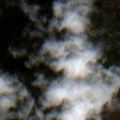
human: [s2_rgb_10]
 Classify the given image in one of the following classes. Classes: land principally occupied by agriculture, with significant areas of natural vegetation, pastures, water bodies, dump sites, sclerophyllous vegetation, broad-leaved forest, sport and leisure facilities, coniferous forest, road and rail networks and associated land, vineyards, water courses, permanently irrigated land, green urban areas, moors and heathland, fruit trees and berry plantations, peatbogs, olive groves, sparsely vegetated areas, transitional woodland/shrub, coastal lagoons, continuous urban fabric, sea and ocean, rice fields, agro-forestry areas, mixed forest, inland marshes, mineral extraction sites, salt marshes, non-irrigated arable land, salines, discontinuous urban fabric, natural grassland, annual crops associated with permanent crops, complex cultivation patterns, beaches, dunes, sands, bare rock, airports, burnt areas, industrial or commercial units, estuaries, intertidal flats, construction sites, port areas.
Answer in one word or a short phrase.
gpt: complex cultivation patterns, sparsely vegetated areas, peatbogs, intertidal flats, sea and ocean